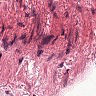
Metastatic tissue present: no